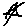
Label: star